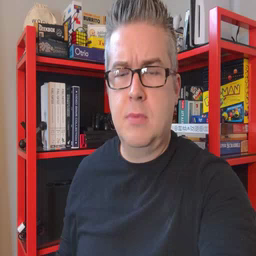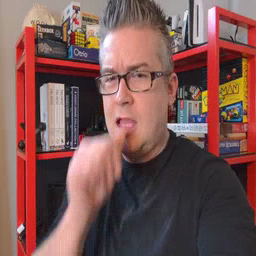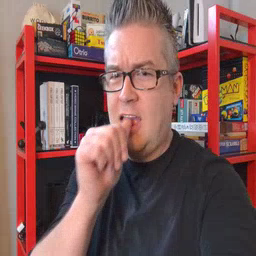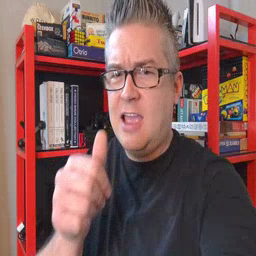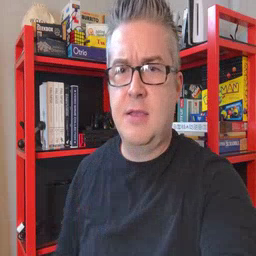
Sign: nuts